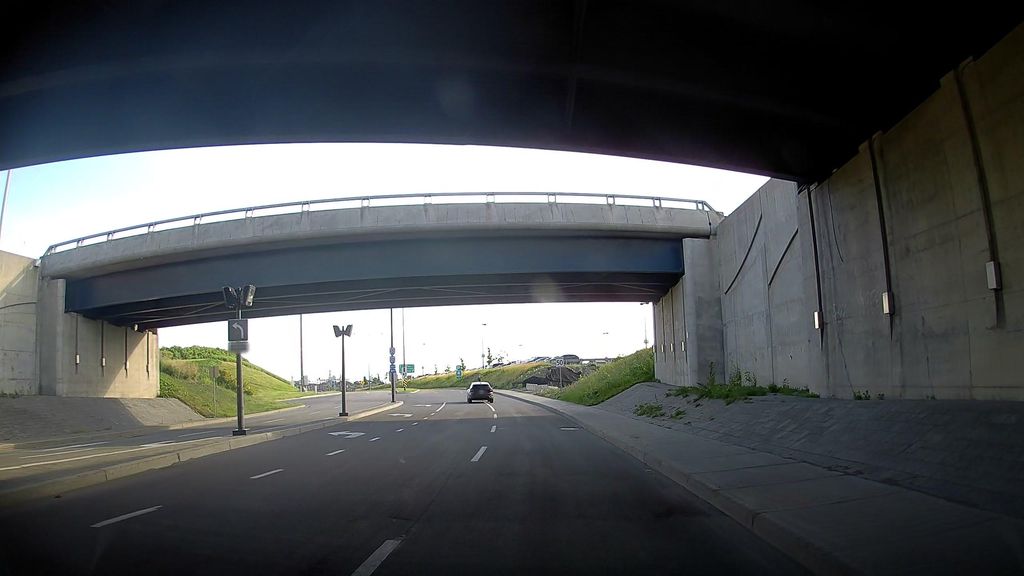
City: montreal